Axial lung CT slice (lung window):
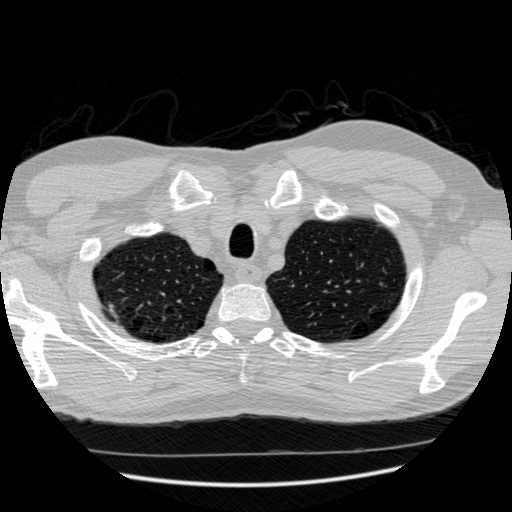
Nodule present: no